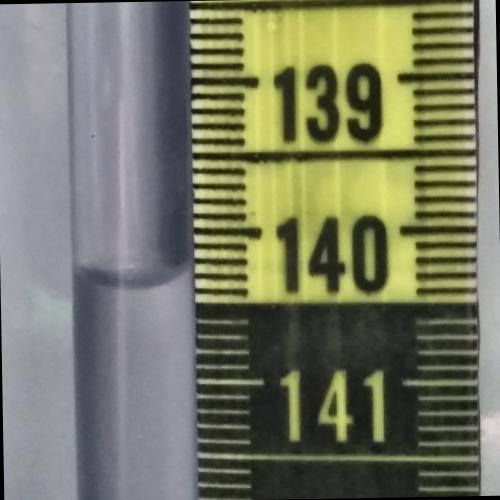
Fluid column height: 140.3 cm